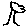
Label: tree